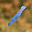
Label: 1